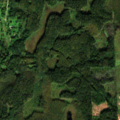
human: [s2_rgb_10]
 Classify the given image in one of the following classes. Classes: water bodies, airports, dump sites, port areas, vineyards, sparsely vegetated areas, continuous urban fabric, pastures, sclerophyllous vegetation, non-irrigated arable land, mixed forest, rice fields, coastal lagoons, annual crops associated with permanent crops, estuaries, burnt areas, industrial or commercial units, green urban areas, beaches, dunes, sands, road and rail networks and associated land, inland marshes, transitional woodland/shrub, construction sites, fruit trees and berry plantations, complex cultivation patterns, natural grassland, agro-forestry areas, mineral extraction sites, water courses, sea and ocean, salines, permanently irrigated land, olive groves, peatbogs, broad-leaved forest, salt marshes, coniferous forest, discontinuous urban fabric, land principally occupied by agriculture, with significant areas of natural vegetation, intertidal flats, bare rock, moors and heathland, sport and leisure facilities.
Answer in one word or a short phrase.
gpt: land principally occupied by agriculture, with significant areas of natural vegetation, coniferous forest, mixed forest, transitional woodland/shrub